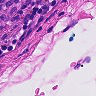
Metastatic tissue present: no